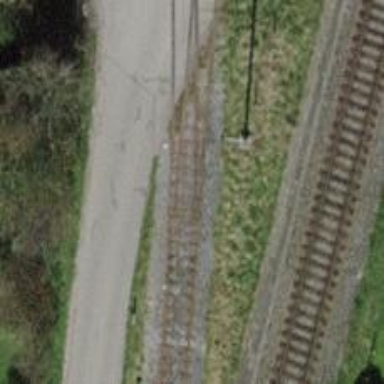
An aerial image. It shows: Railway switch.